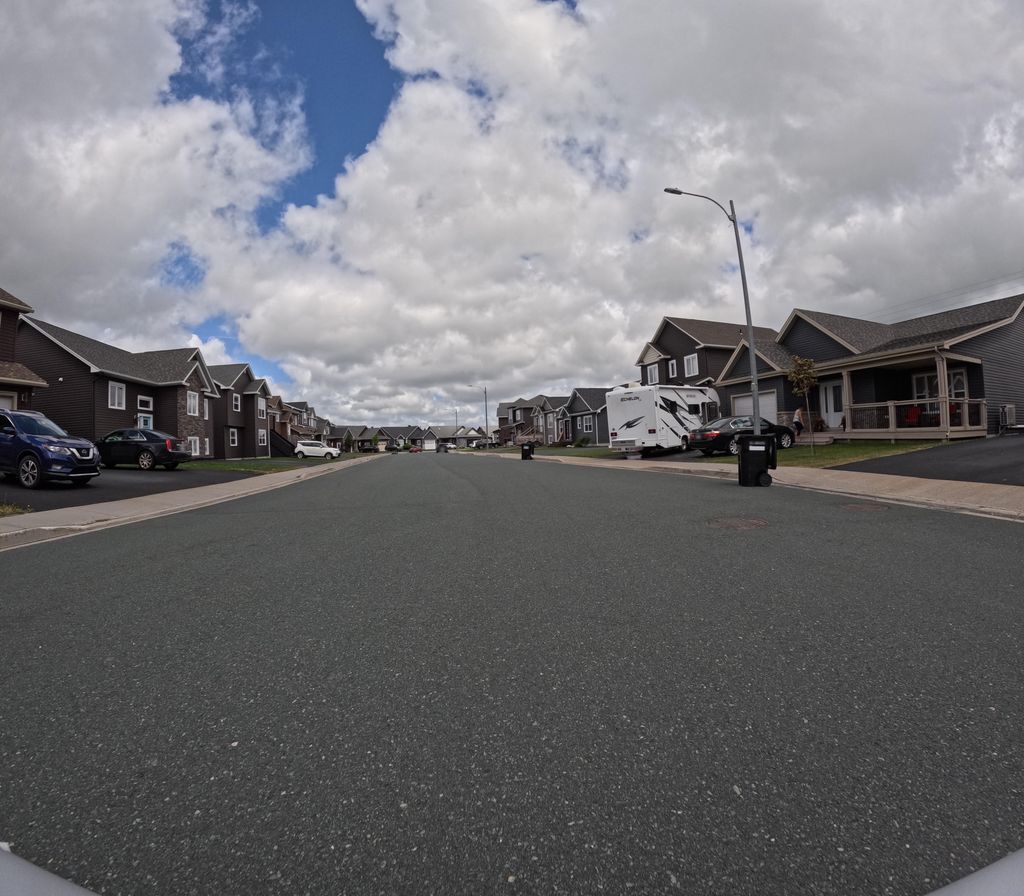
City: st_johns